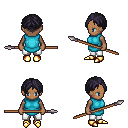
a pixel art fantasy rpg character, female body template, human, dark skin, teal tunic, white pants, raven parted hairstyle, gold boots, spear, four views (front, back, left, right), 2x2 character sprite sheet, small pixel art, hard edges, no anti-aliasing